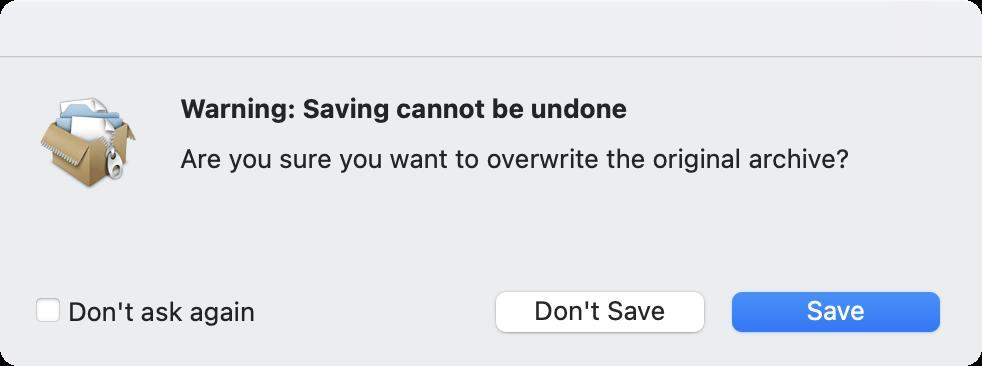
Accessibility tree:
{"name": "", "role": "AXWindow", "description": null, "role_description": "dialog", "value": null, "position": "510.00;214.00", "size": "491;183", "children": [{"name": null, "role": "AXStaticText", "description": null, "role_description": "text", "value": "Warning: Saving cannot be undone", "position": "88.00;45.00", "size": "386;17", "children": []}, {"name": null, "role": "AXStaticText", "description": null, "role_description": "text", "value": "Are you sure you want to overwrite the original archive?", "position": "88.00;70.00", "size": "386;55", "children": []}, {"name": "Save", "role": "AXButton", "description": null, "role_description": "button", "value": null, "position": "359.00;141.00", "size": "118;32", "children": []}, {"name": "Don't_Save", "role": "AXButton", "description": null, "role_description": "button", "value": null, "position": "241.00;141.00", "size": "118;32", "children": []}, {"name": "Don't_ask_again", "role": "AXCheckBox", "description": null, "role_description": "checkbox", "value": 0, "position": "17.00;146.00", "size": "222;18", "children": []}, {"name": null, "role": "AXImage", "description": "application icon", "role_description": "image", "value": null, "position": "20.00;48.00", "size": "48;48", "children": []}, {"name": null, "role": "AXStaticText", "description": null, "role_description": "text", "value": "", "position": "240.00;5.00", "size": "10;16", "children": []}]}